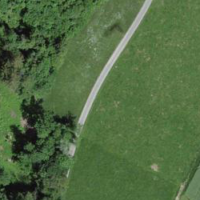
EUNIS habitat code: 52
Species observed at this site:
Primula veris